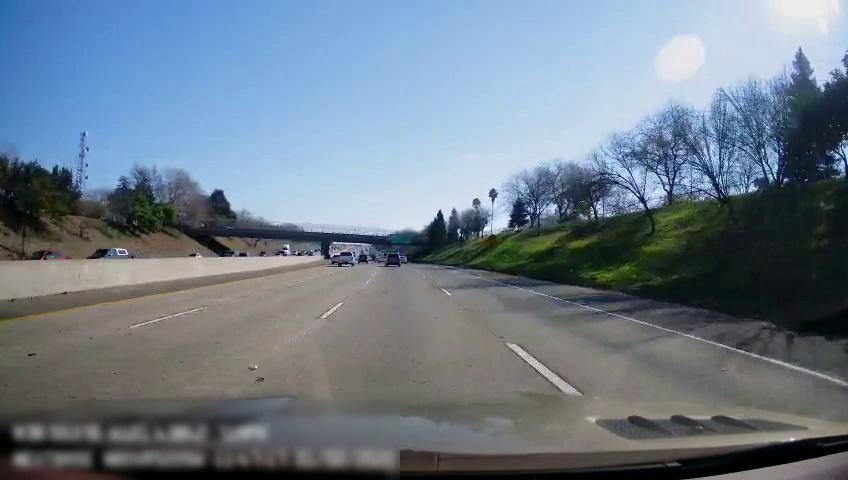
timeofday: Day
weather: Sunny
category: Drivable Space
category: Vehicles | Truck
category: Vehicles | SUV
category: Vehicles | SUV
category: Vehicles | SUV
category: Vehicles | SUV
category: Vehicles | SUV
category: Vehicles | Car
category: Lanes | Alternate Lane
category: Lanes | Alternate Lane
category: Lanes | Alternate Lane
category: Lanes | Alternate Lane
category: Lanes | Current Lane
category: Traffic | Signs